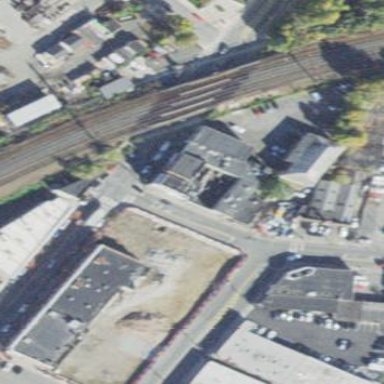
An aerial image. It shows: Part of building.